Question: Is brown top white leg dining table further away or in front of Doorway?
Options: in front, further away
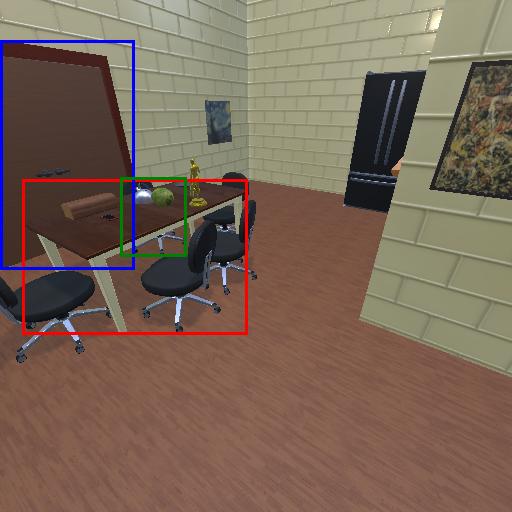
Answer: in front